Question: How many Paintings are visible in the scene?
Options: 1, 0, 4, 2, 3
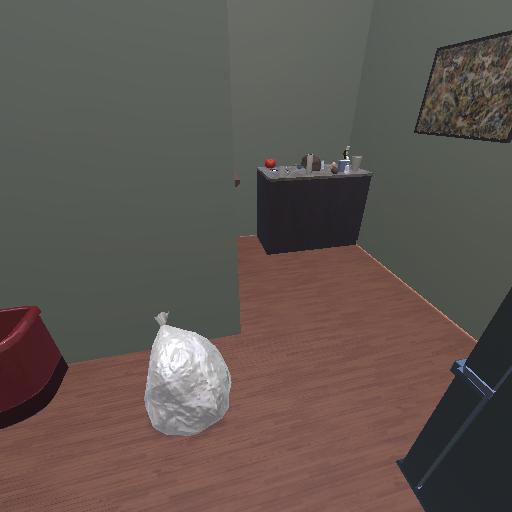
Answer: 1